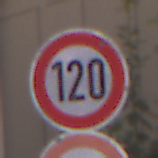
Verkehrszeichen: Geschwindigkeit120
Zusatzzeichen unten: UeberholverbotKraftfahrzeuge
Umgebung: Outdoor, Urban
Tageszeit: MorningAfternoon
Wetter: Clear
Licht: Natural
Jahreszeit: NotSpecified
Kontrast: LowContrast